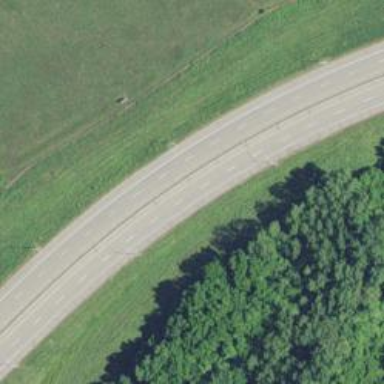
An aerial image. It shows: Dual carriageway expressway classified as primary highway.